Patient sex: F
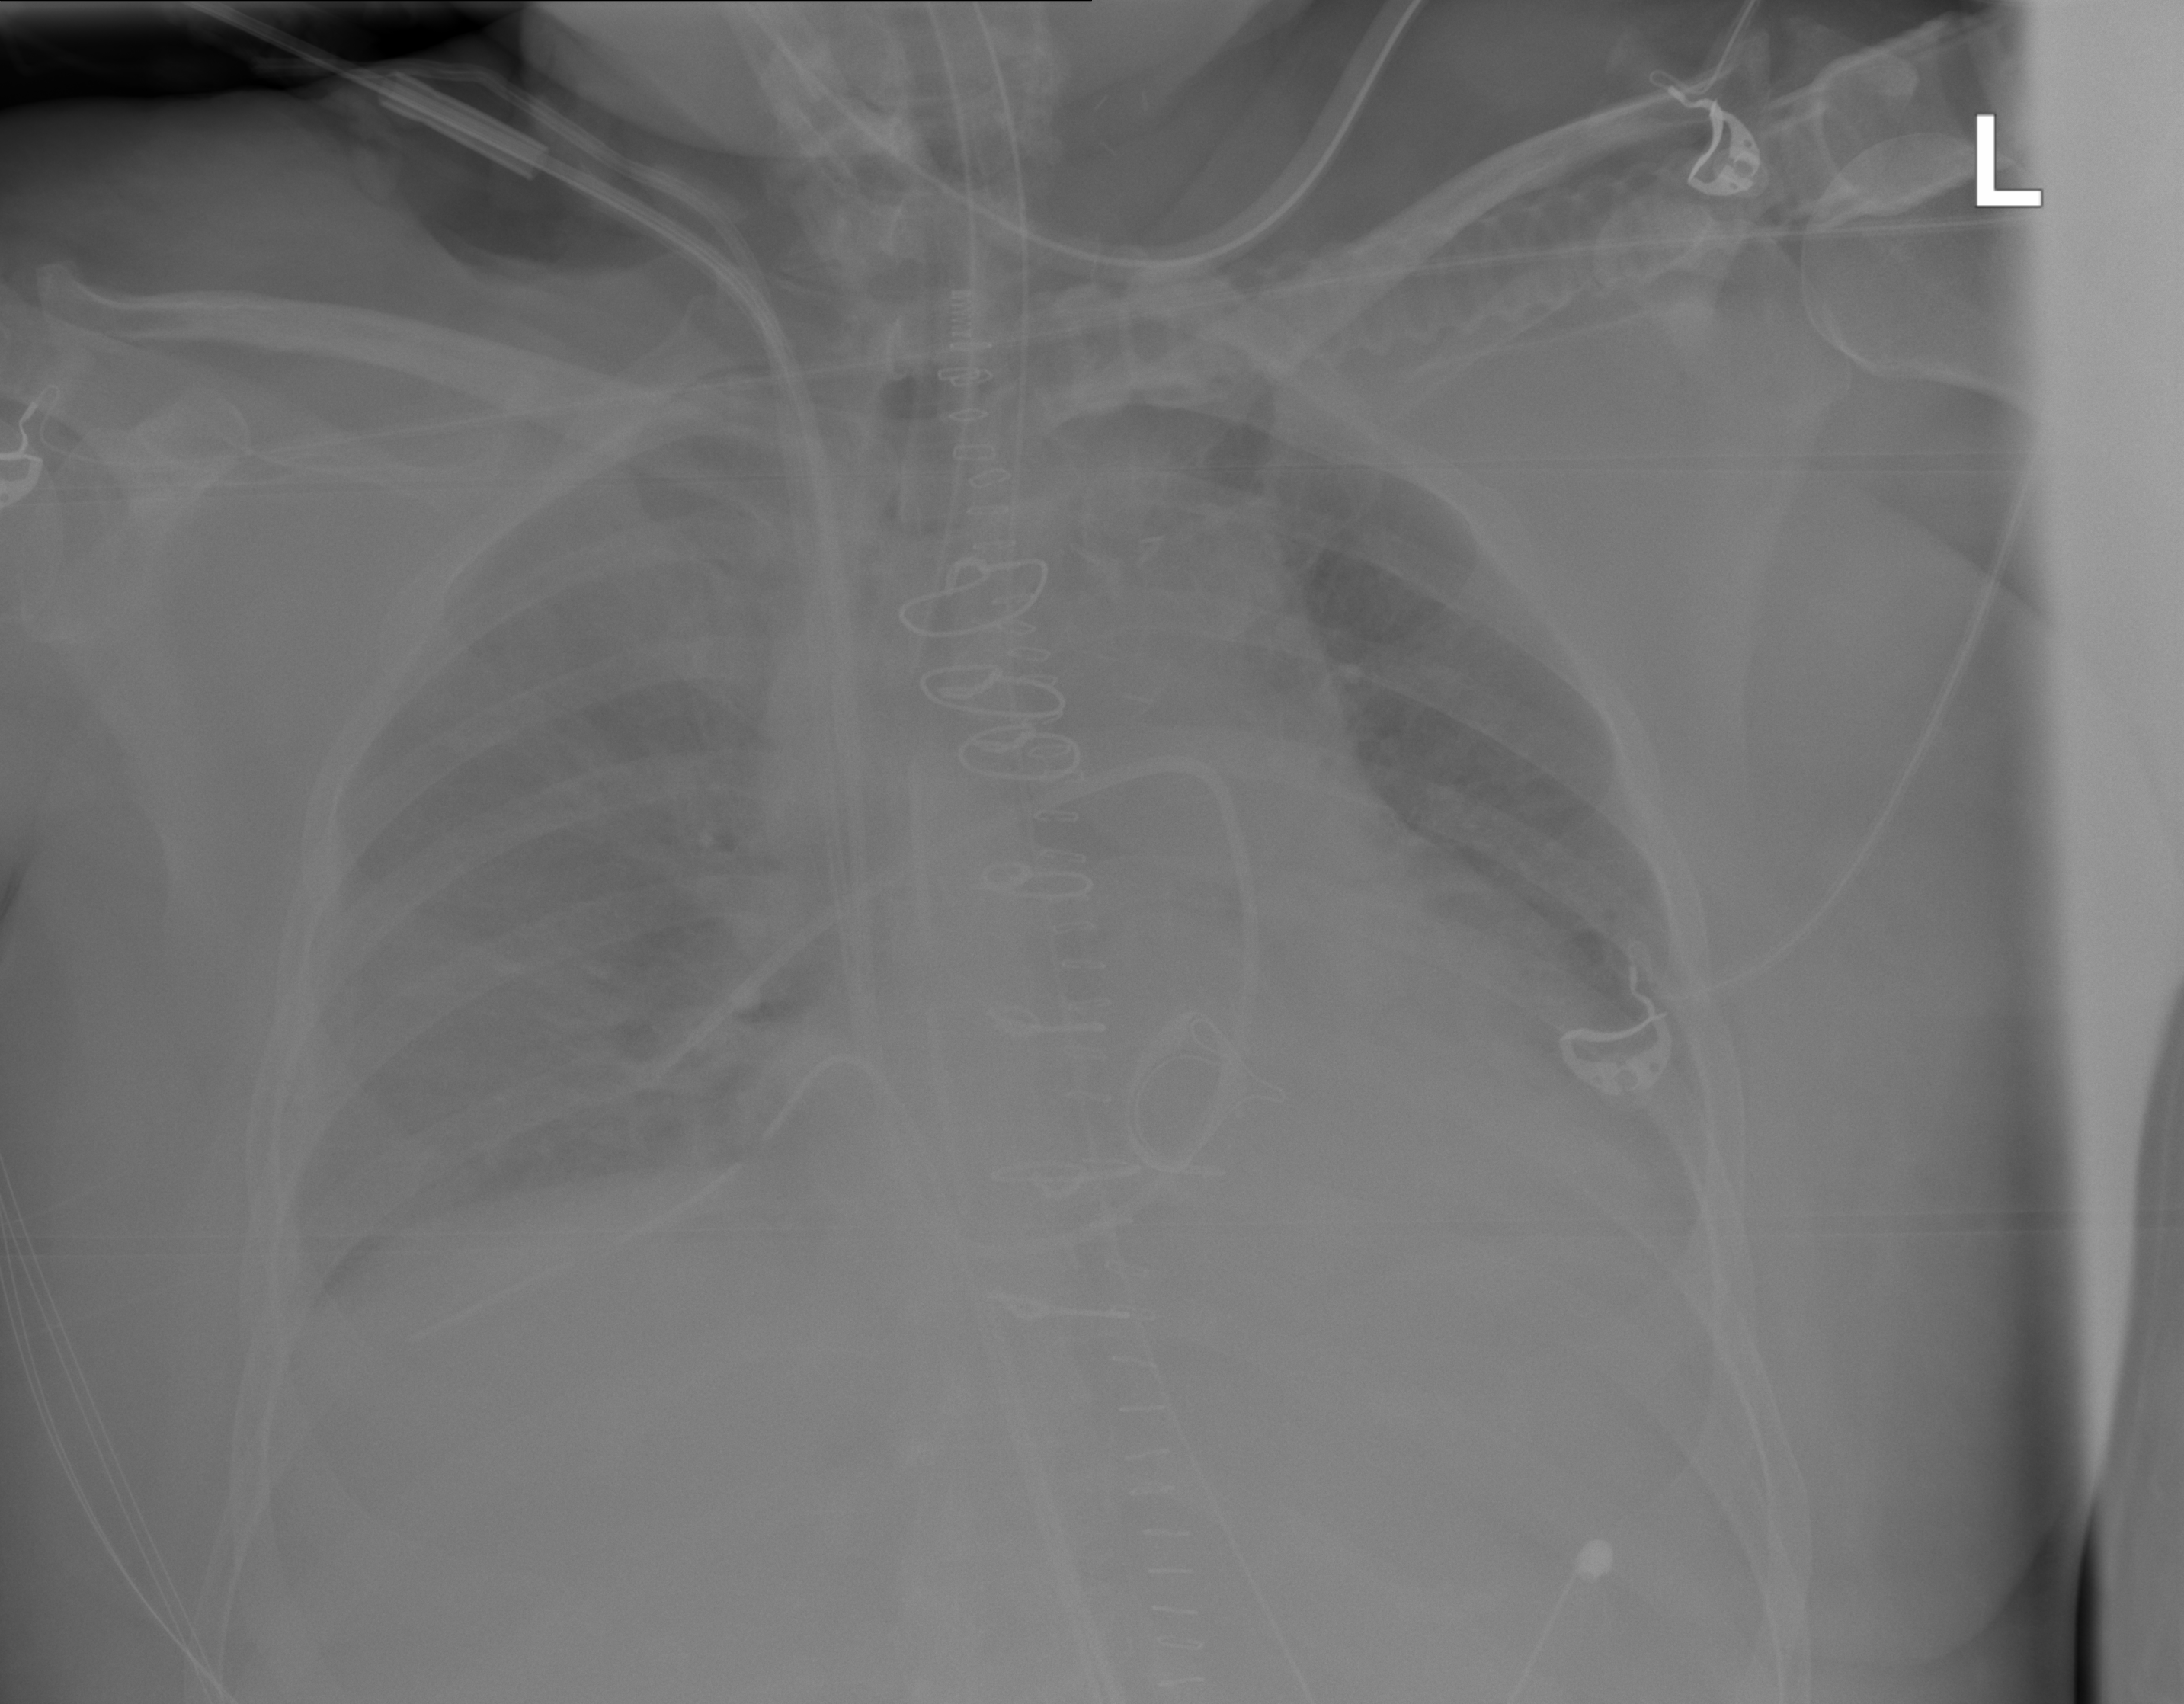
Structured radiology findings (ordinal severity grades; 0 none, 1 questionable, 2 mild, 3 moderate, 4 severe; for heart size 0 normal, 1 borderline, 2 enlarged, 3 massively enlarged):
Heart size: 2
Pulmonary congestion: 3
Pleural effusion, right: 0
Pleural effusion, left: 2
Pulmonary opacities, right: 2
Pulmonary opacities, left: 2
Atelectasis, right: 0
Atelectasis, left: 0